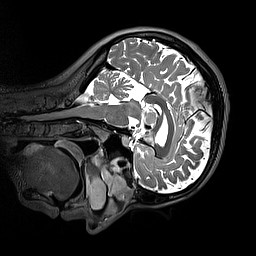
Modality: T2w
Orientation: sagittal
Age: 39
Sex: female
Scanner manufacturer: siemens
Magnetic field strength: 3 T
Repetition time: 3.2 s
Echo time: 0.412 s